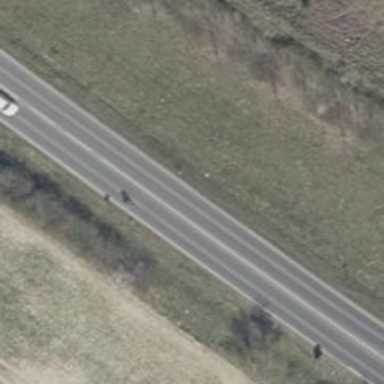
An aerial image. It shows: Secondary motorroad with asphalt surface.